Question: The logic behind Pseudo LRU is to use less bits and to speed up the replacement of the block. The logic is given as "let 1 represent that the left side has been referenced more recently than the right side, and 0 vice-versa"
But I am unable to understand the implementation given in the following diagram:

Details are given at : <URL>
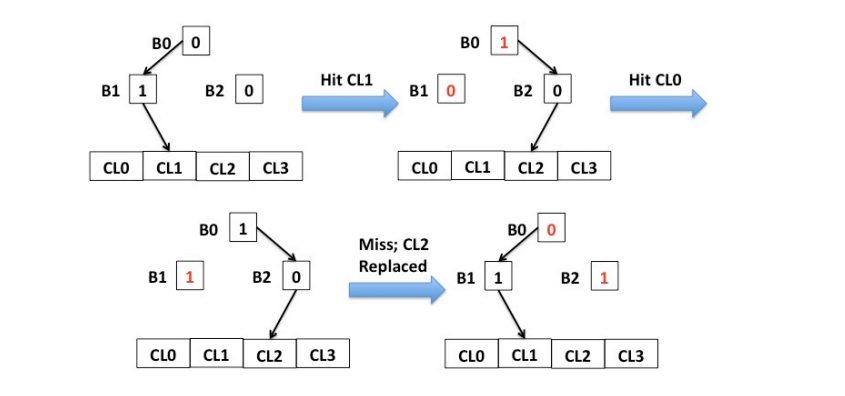
Answer: I'm also studying about Pseudo-LRU.
Here is my understand. Hope it's helpful.
- "Hit CL1": there's a referent to CL1, and hit
LRU state (B0 and B1) are changed to inform CL1 is recently referred.- "Hit CL0": there's a referent to CL0, and hit
LRU state (B1) is updated to inform that CL0 is recently used (than CL1)- "Miss; CL2 replace"
There's a miss, and LRU is requested for replacement index.
As current state, CL2 is chose.
LRU state (B0 and B2) are updated to inform CL2 is recently used.
(it's also cause next replacement will be CL1)